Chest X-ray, PA view. Patient: 59 years old, sex M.
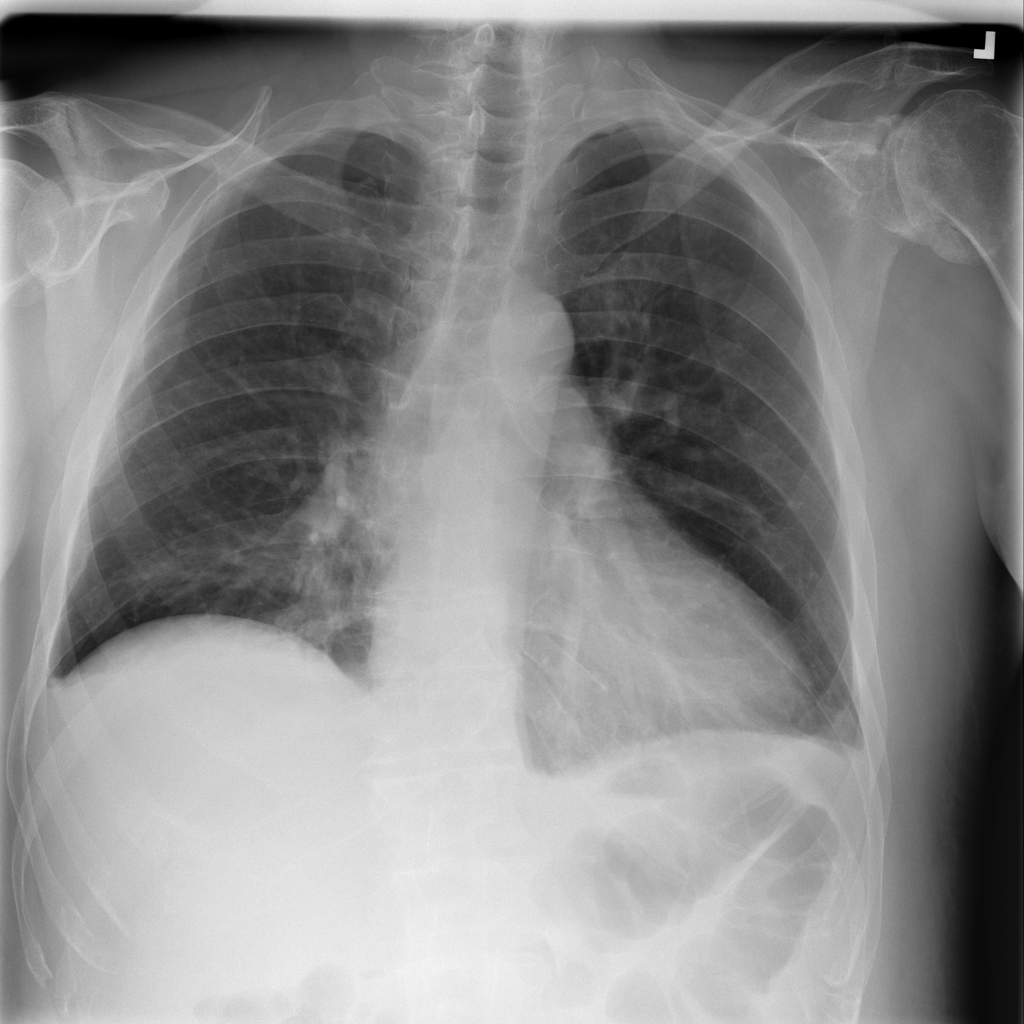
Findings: Effusion, Infiltration